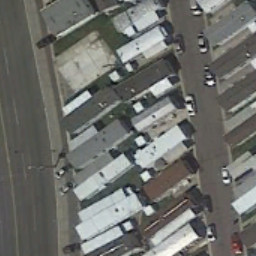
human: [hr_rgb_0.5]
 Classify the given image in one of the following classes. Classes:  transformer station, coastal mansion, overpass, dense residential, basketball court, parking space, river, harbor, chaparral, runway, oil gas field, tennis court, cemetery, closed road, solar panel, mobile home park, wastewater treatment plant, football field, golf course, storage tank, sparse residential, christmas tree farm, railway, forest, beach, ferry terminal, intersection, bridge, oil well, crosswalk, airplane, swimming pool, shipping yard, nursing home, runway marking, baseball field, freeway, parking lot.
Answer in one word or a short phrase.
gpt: mobile home park